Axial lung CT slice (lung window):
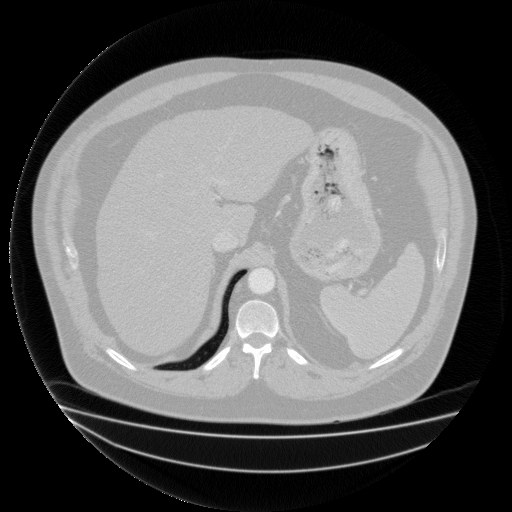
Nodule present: no